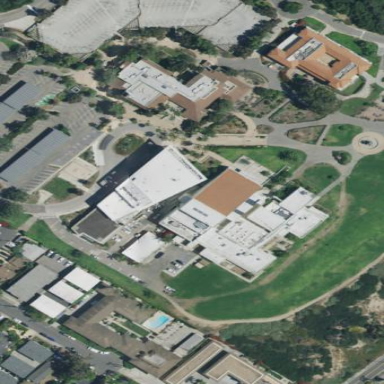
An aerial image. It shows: College building.